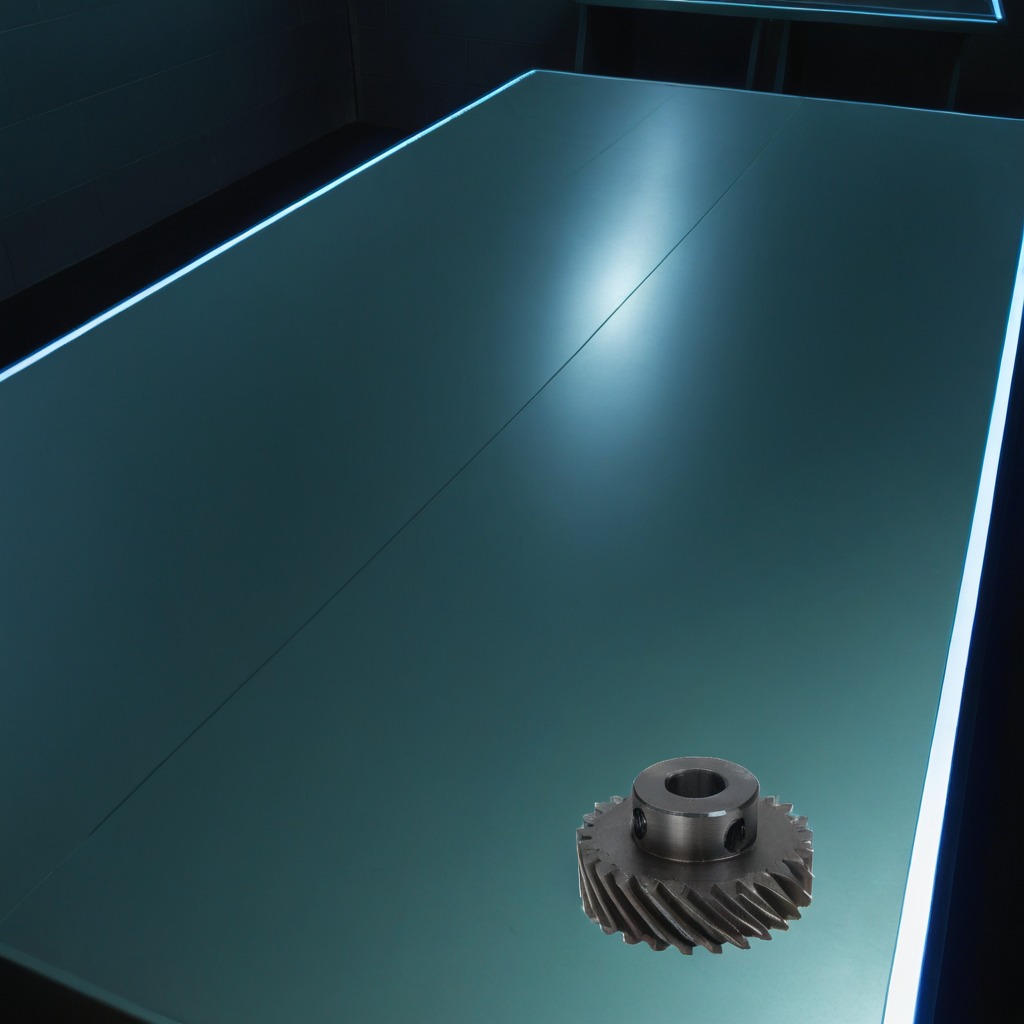
A steel gear with teeth is lying on the clean empty table in a railway signal maintenance room.